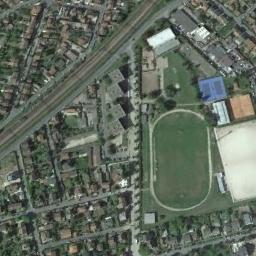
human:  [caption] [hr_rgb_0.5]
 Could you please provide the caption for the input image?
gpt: The ground track field is surrounded by a residential area and some other sports areas are next to the ground track field .

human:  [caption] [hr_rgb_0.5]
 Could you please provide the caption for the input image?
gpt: There is a trail around the track .

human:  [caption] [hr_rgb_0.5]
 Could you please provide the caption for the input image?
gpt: There are many buildings next to the ground track field .

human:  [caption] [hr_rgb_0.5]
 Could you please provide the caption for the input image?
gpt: A track and field is built in the middle of a residential area, Surrounded by a lot of vegetation .

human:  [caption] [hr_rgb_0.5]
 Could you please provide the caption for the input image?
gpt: There are many buildings around the ground track field with a white track .